Question: I'm currently working with files that define rectangular shapes in a way that I'm unfamiliar with. Someone told me it might be a matrix, but knowing that doesn't particularly help me with my problem, converting it to points and back.
For example, I have these values:
'0.95, -0.28, -0.28, -0.95, <PHONE>, <PHONE>, -<PHONE>, <PHONE>'
These 8 floats make up a rect with the following coordinates, the center being 0:
'''
{X=-778,Y=838}
{X=-303,Y=698}
{X=-399,Y=372}
{X=-874,Y=512}
'''

To get these points I have used the following function, that someone else wrote for use with these files:
'''
static Point[] GetPoints(double d01, double d02, double d03, double d04, double l01, double l02, double p01, double p02)
{
var points = new Point[4];
double a00 = d01 * l01;
double a01 = d02 * l01;
double a02 = d03 * l02;
double a03 = d04 * l02;
double sx1 = p01 - a00 - a02; if (sx1 < p01) sx1 = Math.Ceiling(sx1);
double sy1 = p02 - a01 - a03; if (sy1 < p02) sy1 = Math.Ceiling(sy1);
double sx2 = p01 + a00 - a02; if (sx2 < p01) sx2 = Math.Ceiling(sx2);
double sy2 = p02 + a01 - a03; if (sy2 < p02) sy2 = Math.Ceiling(sy2);
double sx3 = p01 + a00 + a02; if (sx3 < p01) sx3 = Math.Ceiling(sx3);
double sy3 = p02 + a01 + a03; if (sy3 < p02) sy3 = Math.Ceiling(sy3);
double sx4 = p01 - a00 + a02; if (sx4 < p01) sx4 = Math.Ceiling(sx4);
double sy4 = p02 - a01 + a03; if (sy4 < p02) sy4 = Math.Ceiling(sy4);
if (a02 * a01 > a03 * a00)
{
points[0] = new Point((int)sx1, (int)sy1);
points[1] = new Point((int)sx2, (int)sy2);
points[2] = new Point((int)sx3, (int)sy3);
points[3] = new Point((int)sx4, (int)sy4);
}
else
{
points[0] = new Point((int)sx1, (int)sy1);
points[3] = new Point((int)sx2, (int)sy2);
points[2] = new Point((int)sx3, (int)sy3);
points[1] = new Point((int)sx4, (int)sy4);
}
return points;
}
'''
What I'm looking for now is possibly an explanation what these numbers even are, is this something common that I can read up on or is it custom, and a way to convert the points back to the 8 float values.
Can someone help me with this? Without knowing what this even is, it's really hard to find anything :/
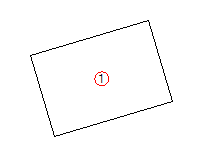
Answer: p01 and p02 are center coordinates (CenterX and CenterY)
d01-d04 represent cosine and sine of rotation angle (or dx,dy components of unit-length direction vector)
l01 and l02 are half-width and half-height of initial axis-aligned rectangle.
sxi and syi are X and Y-coordinates of ith vertice.
These coordinates are rounded toward the center coordinate.
Finally the vertices are numerated in certain order - either clockwise or counterclockwise (I did not checked)
To reconstruct initial parameters from vertice set:
You can determine center point as middle of two opposite vertices
'''
p01 = (points[0].X + points[2].X) / 2
p02 = (points[0].Y + points[2].Y) / 2
'''
and rotation angle
'Angle = atan2(points[1].Y - points[0].Y, points[1].X - points[0].X)'
Then correct Angle by +-Pi/2 or +-Pi to the smallest magnitude value (for example, '3/4*Pi=> Pi/4')
Note that initial parameter set angle may differ by +-Pi/2
Find
'd01 = Cos(Angle) etc'
Note that angle may differ by +-Pi/2 or +-Pi from initial parameter set.
'''
l01 = Abs((points[1].X - points[0].X) * 0.5 / Cos(Angle))
l02 = Abs((points[2].Y - points[1].Y) * 0.5 / Cos(Angle))
'''
Note that l01, l02 may be interchanged due to ambiguity of angle value.